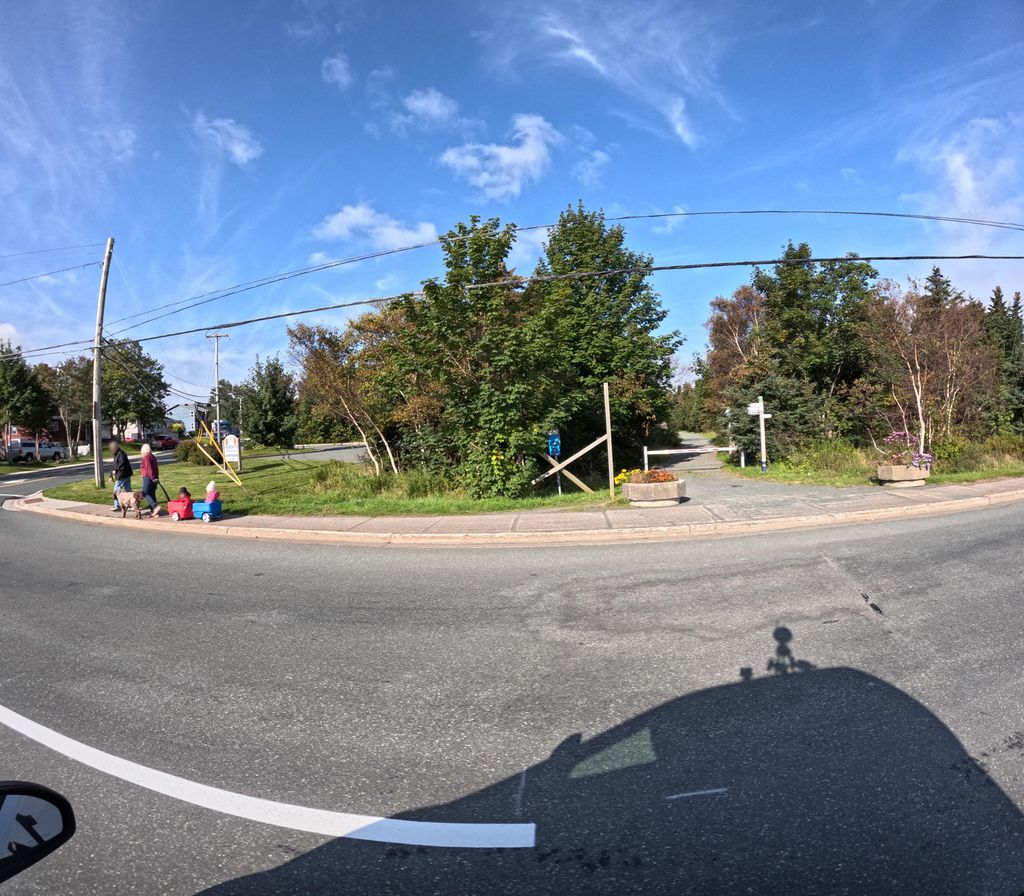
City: st_johns